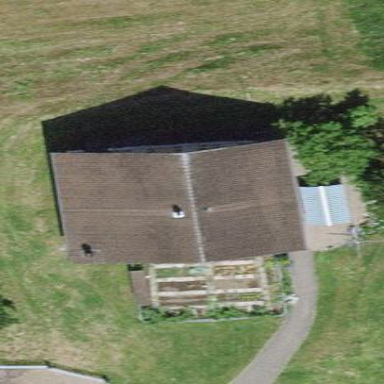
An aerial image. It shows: Building with gabled roof oriented across its structure.